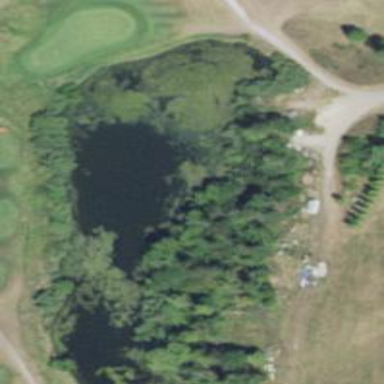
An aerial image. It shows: Water hazard in golf course. The hazard is natural water feature.